Question: I'm developing a tool to create Nassi-Shneiderman diagrams online.
The model for each diagram is simply an object literal, storing everything with unlimited possible children.
this then results in a view populated like the following:

Now if I want to add let's say a into the while loop after the first , I somehow have to add a child to the object between the two existing children. The order of an object's properties is not editable by default though and W3C says that one should not rely on the order of the properties because the can differentiate between browsers.
I know I could store the object's order in an array, but then I'd have to rewrite the recursive loop which populates the view and so on..
Can I somehow manipulate the order of an object's properties?
I don't mind using 3rd party libraries.
By "order" I mean the order an object's properties get iterated over using a 'for(prop in obj)' loop.
Here's an example of my data structure/object:
'''
{
"procedure": {
"id": "content",
"child": {
"154": {
"class": "sequence",
"text": "json manually created in code",
"id": 154,
"contenteditable": "true"
},
"155": {
"class": "while",
"id": 155,
"child": {
"157": {
"class": "while-condition",
"text": "while JSON from File imported",
"id": 157,
"contenteditable": "true"
},
"158": {
"class": "while-body",
"id": 158,
"child": {
"159": {
"class": "sequence",
"text": "Sequence in a while loop",
"id": 159,
"contenteditable": "true"
},
"160": {
"class": "while",
"id": 160,
"child": {
"161": {
"class": "while-condition",
"text": "while parentNode.Whatever != FALSE",
"id": 161,
"contenteditable": "true"
},
"162": {
"class": "while-body",
"id": 162,
"child": {
"163": {
"class": "sequence",
"text": "Sequence even deeper nested",
"id": "163",
"contenteditable": "true"
}
}
}
}
}
}
}
}
},
"156": {
"class": "sequence",
"text": "Finish Procedure",
"id": 156,
"contenteditable": "true"
}
}
}
}
'''
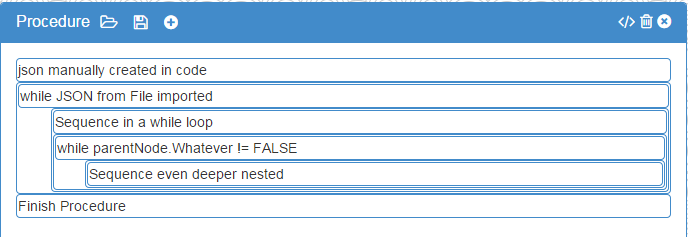
Answer: Object properties have no order (neither in JavaScript nor in JSON). (More below.) To have order, you must use an array, not object properties. You'll have to adjust your structure to have 'children: <URL>.
About object property order and the lack thereof:
### JSON
From the <URL>:
> An object is an set of name/value pairs.
### JavaScript
In JavaScript, the order in which properties are visited by a 'for-in' loop is not specified -- see <URL> of the spec:
> The mechanics and order of enumerating the properties (step 6.a in the first algorithm, step 7.a in the second) .
Therefore each JavaScript engine can do whatever it wants. It might visit them in the order they were added to the object (a number of engines seem to do that). Or in alphabetic order. Or in order according to whatever is most convenient for their property storage mechanism, which very well may be a hash tree, and therefore seemingly-random if you don't know the hashing mechanism.
Similarly, <URL> has no guaranteed order, all the spec says is that an engine guarantees an order for 'for-in', then 'Object.keys' must follow that order. But as the spec doesn't require engines to guarantee an order...
---
As of ECMAScript 2015 (ES6), object properties <URL>:
>
1. Let keys be a new empty List.
2. For each own property key P of O that is an integer index, in ascending numeric index order Add P as the last element of keys.
3. For each own property key P of O that is a String but is not an integer index, in property creation order Add P as the last element of keys.
4. For each own property key P of O that is a Symbol, in property creation order Add P as the last element of keys.
5. Return keys.
...so you could indeed do this by manipulating the order in which the properties were added to the object. I'm not suggesting you it, but it's possible now, on compliant engines.